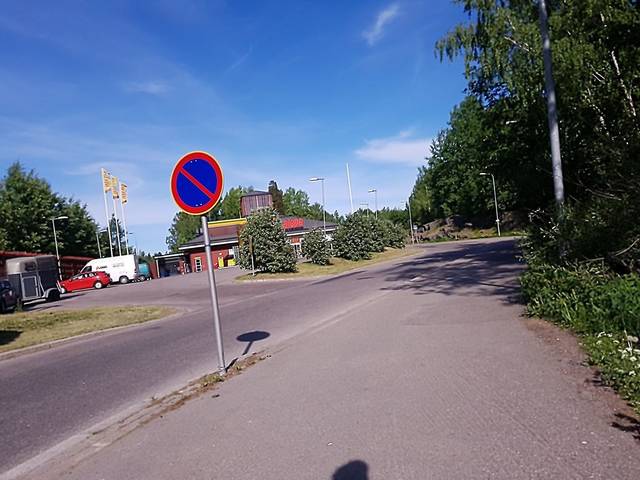
Region: Finland
Coordinates: 60.254, 24.952